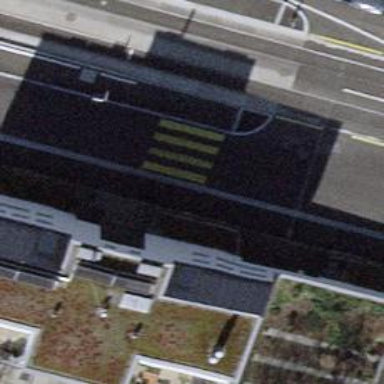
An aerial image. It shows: Uncontrolled zebra crossing on the road.